Interaction volume radius: 5 \u00c5
Interaction volume height: 15 \u00c5
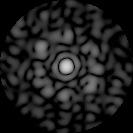
Disorder parameter: 0.7567